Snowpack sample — Loveland Pass, Silver Plume, Colorado, USA (2/11/26, 12:00 PM MST)
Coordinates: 39.663, -105.886
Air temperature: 35 °F
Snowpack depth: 82 cm
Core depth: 30 cm
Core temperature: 28.4 °F
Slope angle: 13°, slope face: 12°
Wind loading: high
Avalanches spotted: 1
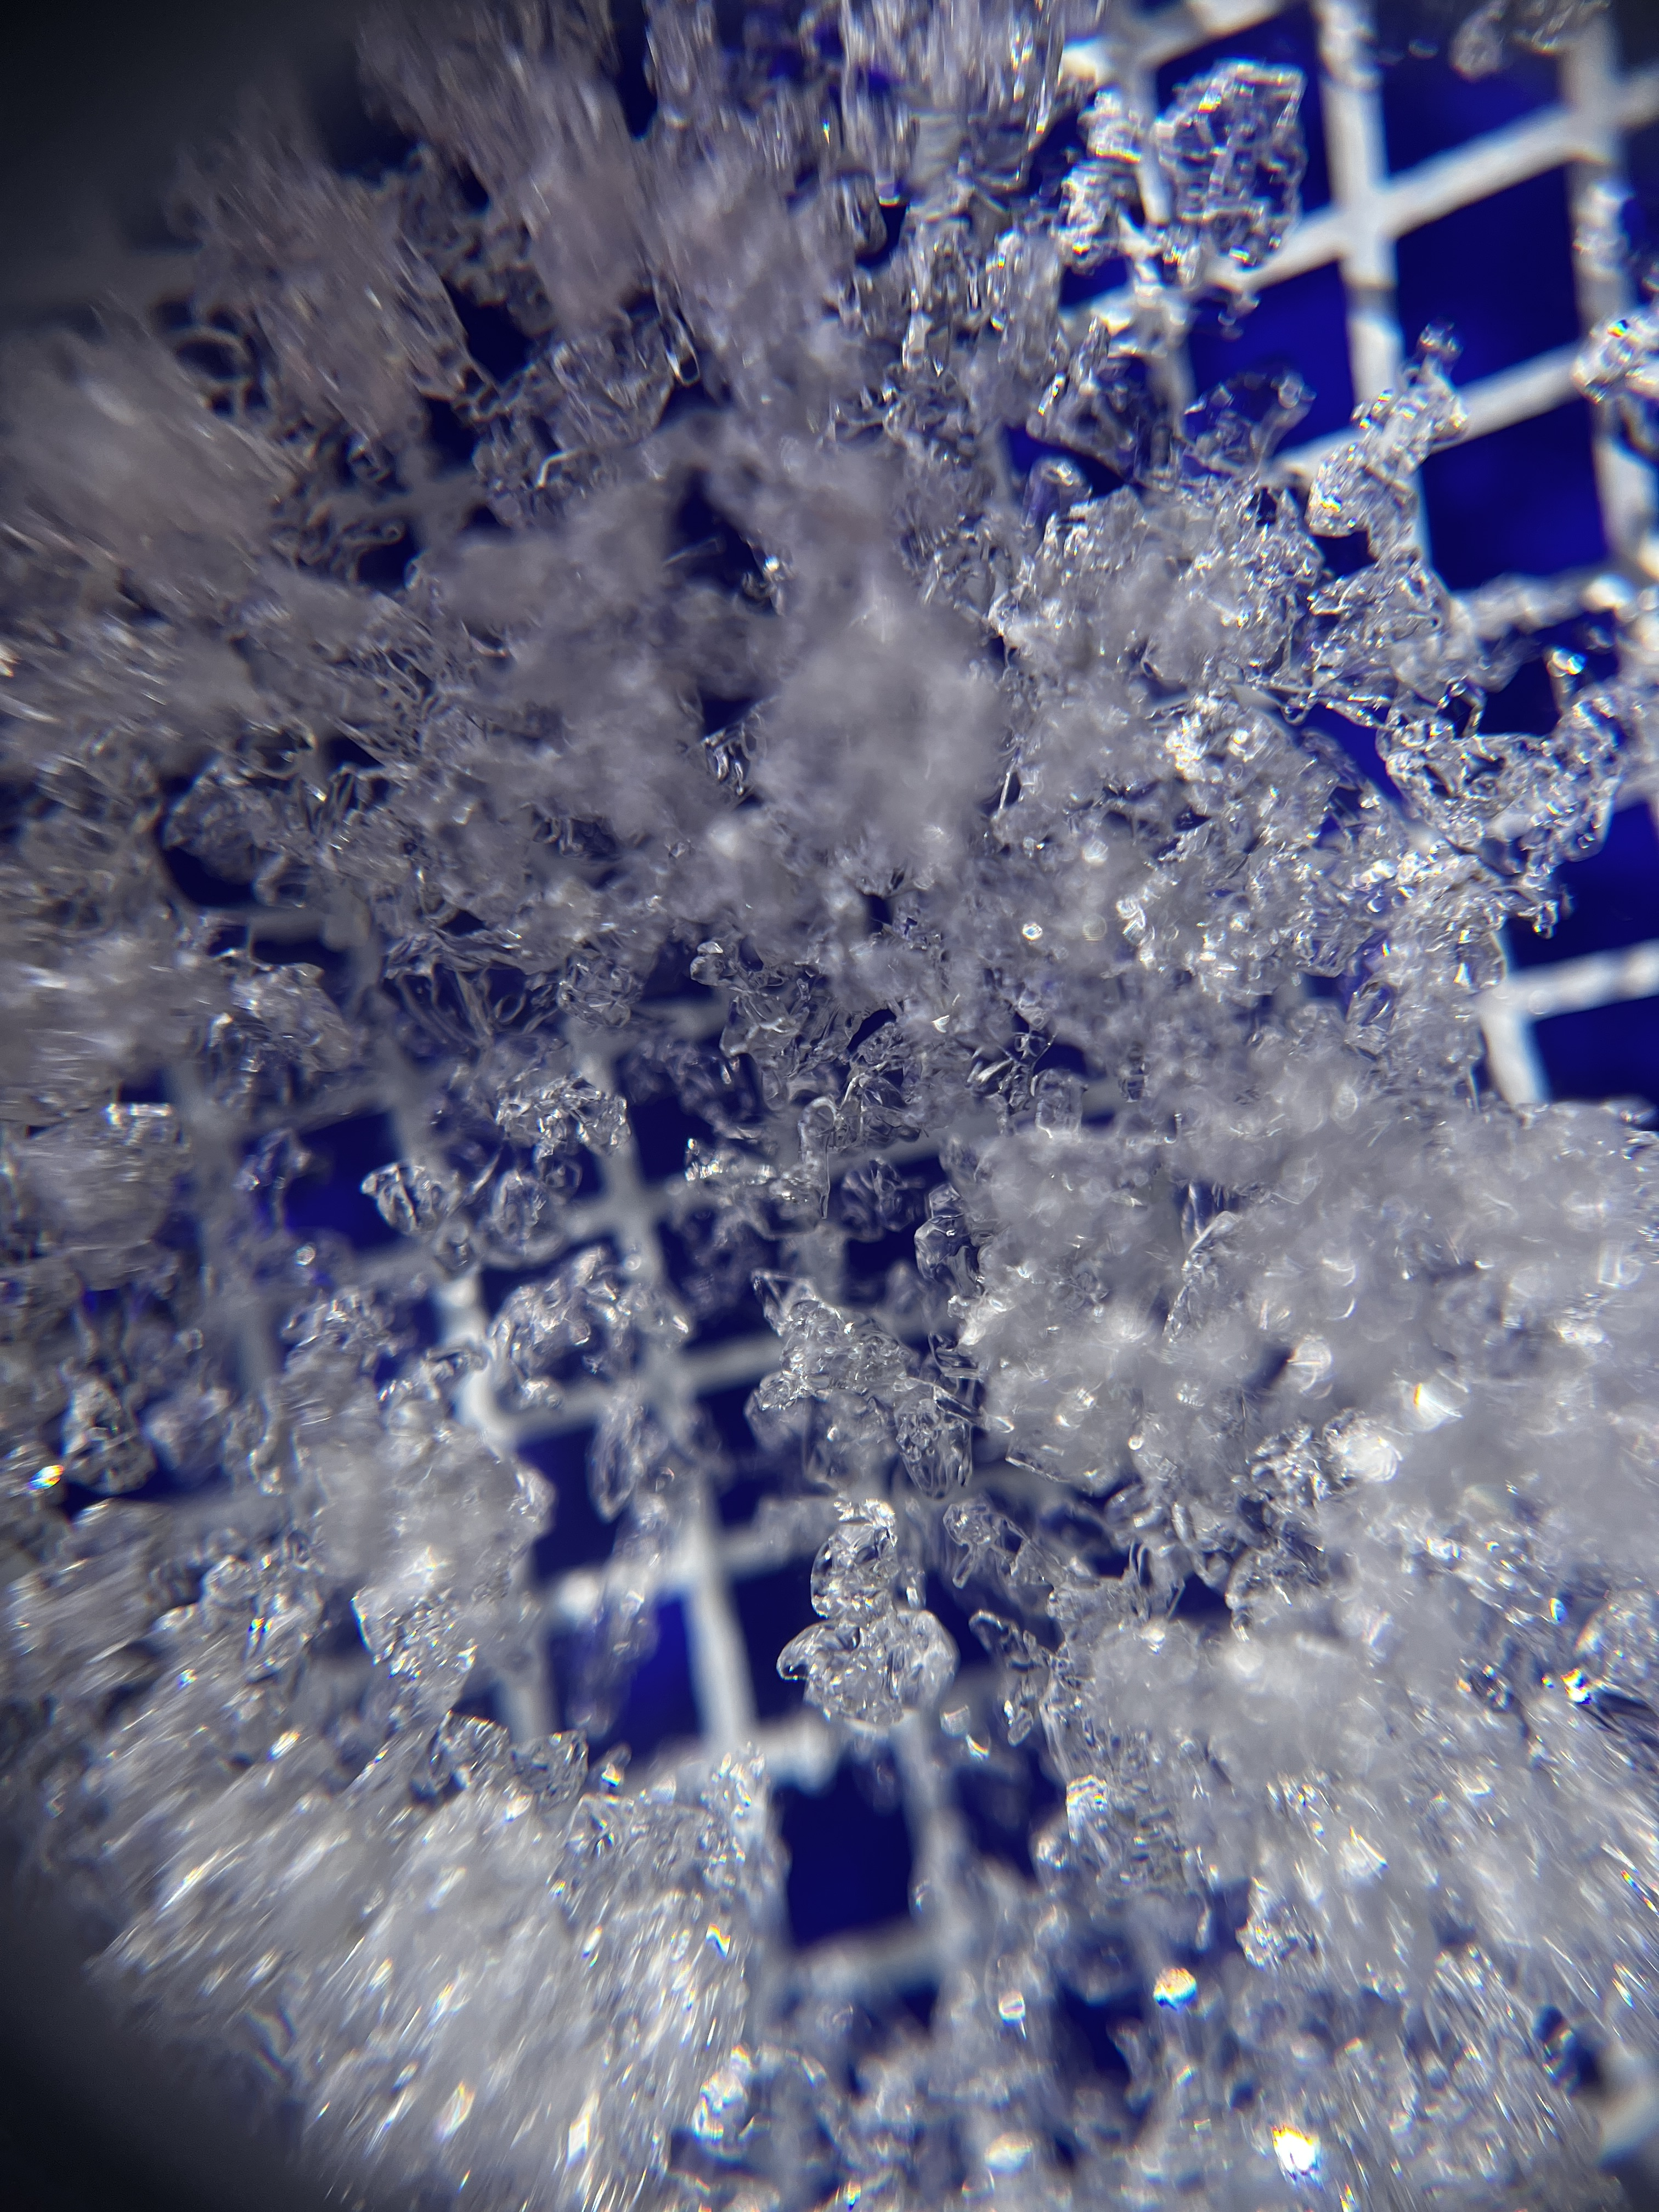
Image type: magnified_profile
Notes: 1 small avalanche spotted on the north side of the bowl, lots of wind loading